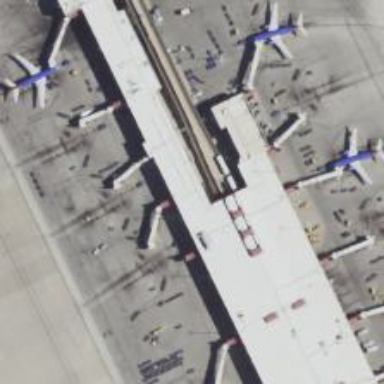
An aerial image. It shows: Airport gate.